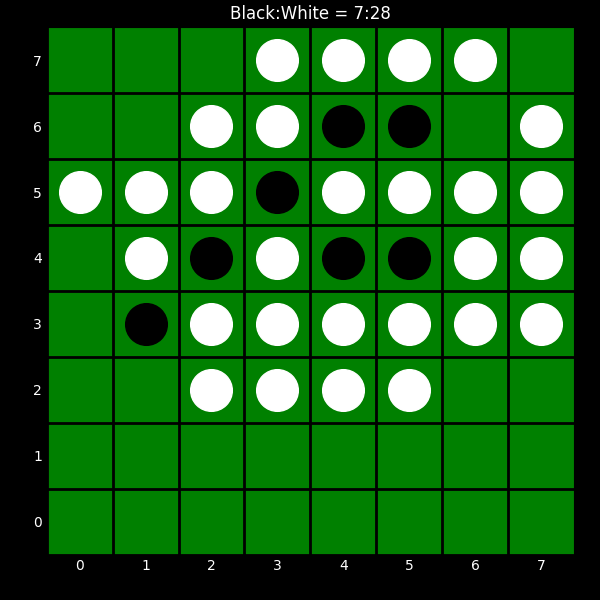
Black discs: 7
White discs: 28